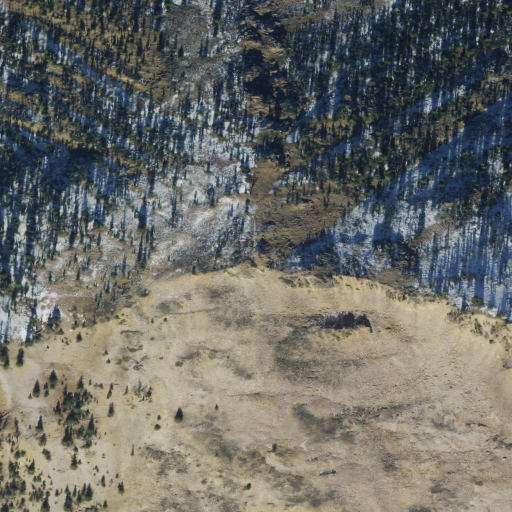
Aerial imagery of mountain in Idaho named Snowslide Peak containing grassland, evergreen forest, and shrub